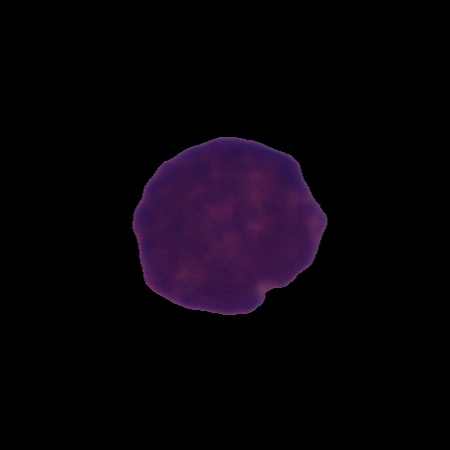
Label: cancer